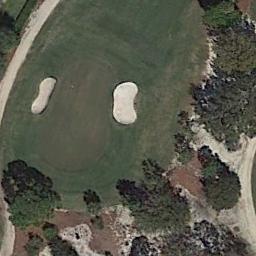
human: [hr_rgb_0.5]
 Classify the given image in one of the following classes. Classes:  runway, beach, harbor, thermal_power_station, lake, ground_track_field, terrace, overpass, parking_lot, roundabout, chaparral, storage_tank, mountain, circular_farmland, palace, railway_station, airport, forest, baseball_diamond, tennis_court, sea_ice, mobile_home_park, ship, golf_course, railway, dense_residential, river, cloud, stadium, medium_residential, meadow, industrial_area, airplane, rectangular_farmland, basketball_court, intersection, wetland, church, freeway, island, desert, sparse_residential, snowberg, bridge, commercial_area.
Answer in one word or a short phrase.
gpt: golf_course